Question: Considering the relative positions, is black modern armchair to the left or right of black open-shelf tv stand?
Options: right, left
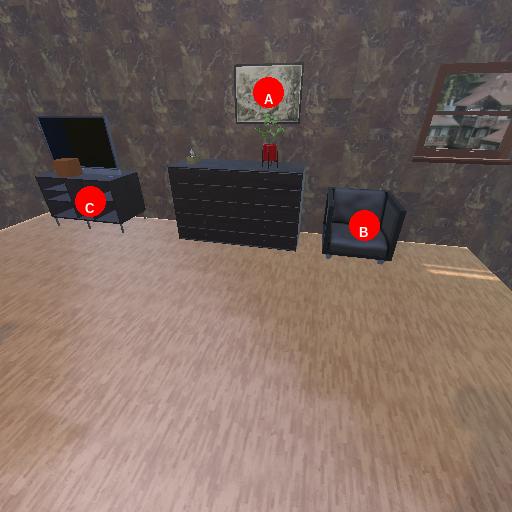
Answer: right